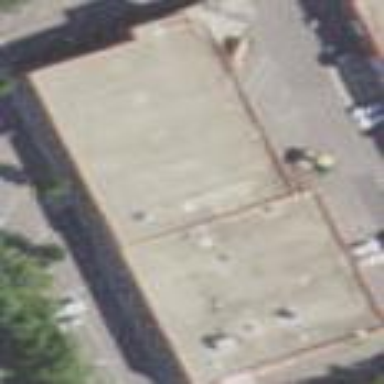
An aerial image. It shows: Building.